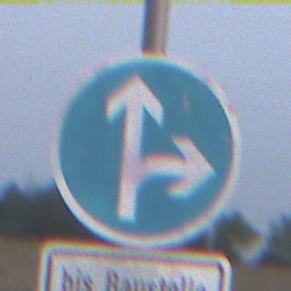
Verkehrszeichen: VorgeschriebeneFahrtrichtungGeradeausOderRechts
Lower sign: SonstigeFahrzeugePersonengruppenFrei2
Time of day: SunriseSunset
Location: Outdoor (Nature)
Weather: Overcast
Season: NotSpecified
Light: Natural